Question: I've been trying to make a search result list, and if it needs mores space, realloc it.
I had an implementation almost working but I couldn't figure out how to resize an array to hold more strings.
The original:
char *searchResults[maxResults];
Another function would malloc each searchResults[i] to the proper size when a hit was found. This is how it would look with a couple search results:
'''
searchResults[0] = "Result"
searchResults[1] = "AnotherResult"
searchResults[2] = "Someresulthere"
searchResults[3] = "TheFourthresult"
searchResults[4] = "YetAnotherOne"
'''
After trying to reallocate it when it ran out of space, and failing, I turned to the internet and apparently you can't resize arrays. Fortunately, or so I thought I the time, a couple sites said to do:
'''
char **searchResults;
//initialize result list
searchResults = (char **) malloc( maxResults * sizeof(char *) ) ;
for (i = 0; i < maxResults; i++) {
searchResults[i] = NULL ;
'''
Well, that doesn't seem to work at all. I've spent a few hours trying to figure this out and now I'm just plain stymied. It will allocate 400 bytes for searchResults(maxResults is 100), and the address for searchResults[i] changes by 4 bytes, but nothing happens. If I malloc(100) to searchResults[i], it seems to to allocate the space but I still don't seem to be able to store anything except for one result at searchresult[0].
When viewing searchResults it always looks like:
'''
searchResults[0] = "someResult"
'''
Whereas the first example is how it should look. I'm thinking I'm doing something wrong, but I have no idea what.
Thanks
EDIT: If you downvote, you could at least have the common courtesy to say why so I can provide clarification on whatever your point of discord is.
Anyways, here's an image showing the problem. I can't seem to assign any results except to the the first element and I don't know why.

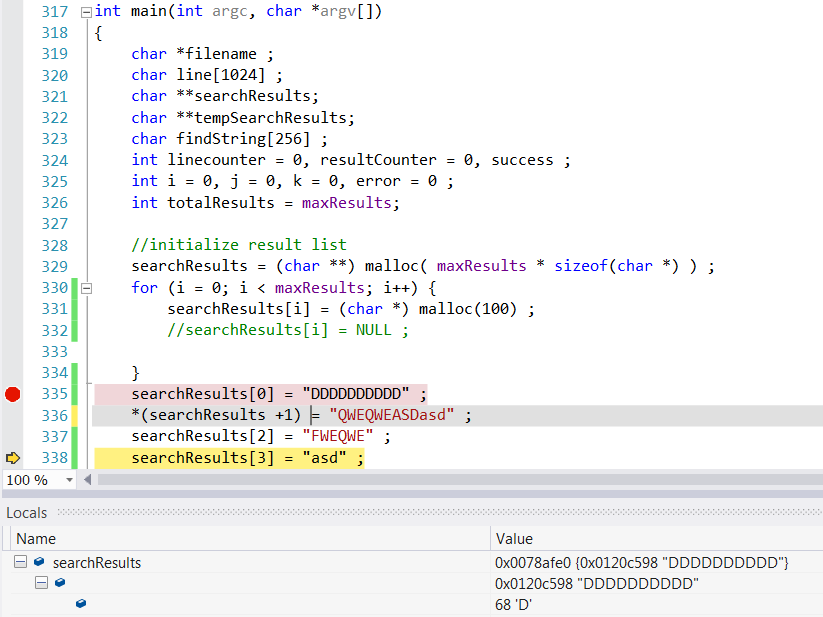
Answer: Well, I deleted the project, remade it, commented out that assigning values to each pointer, and it works exactly as it should now. What was the issue? No idea, corrupt project I guess.
On a side note, Visual Studio doesn't show in the debugger the values of the various pointers stored using char **searchResults method.